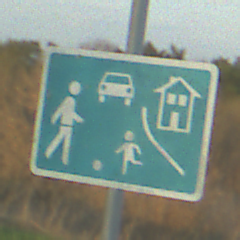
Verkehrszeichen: BeginnVerkehrsberuhigterBereich
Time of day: SunriseSunset
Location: Outdoor (Nature)
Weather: PartlyCloudy
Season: NotSpecified
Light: Natural